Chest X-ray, AP view. Patient: 52 years old, sex F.
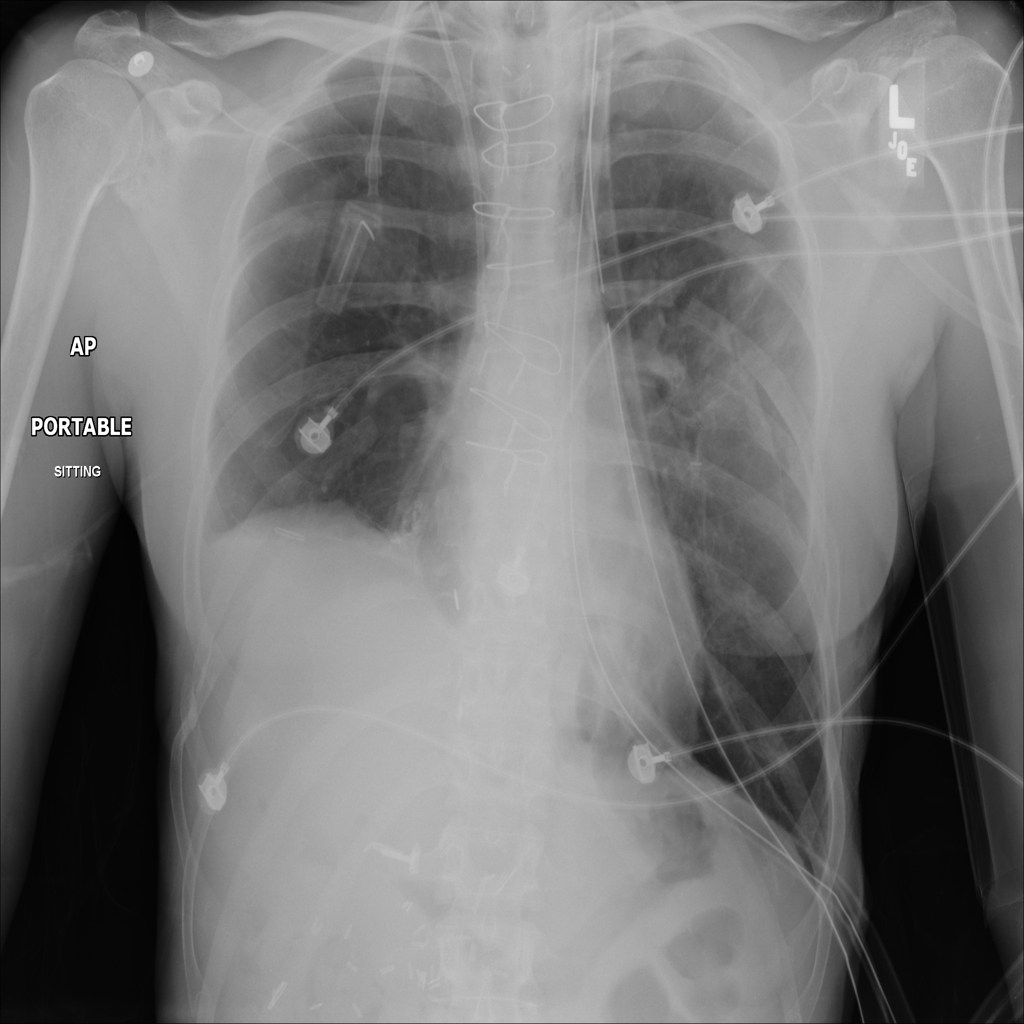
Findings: Mass, Pneumothorax